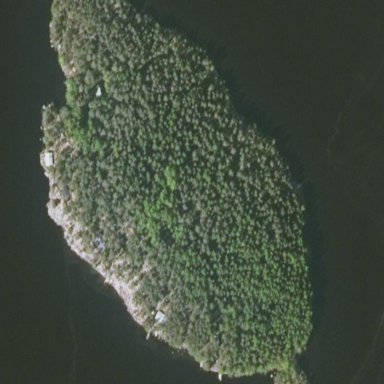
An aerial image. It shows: Islet covered with woodland.